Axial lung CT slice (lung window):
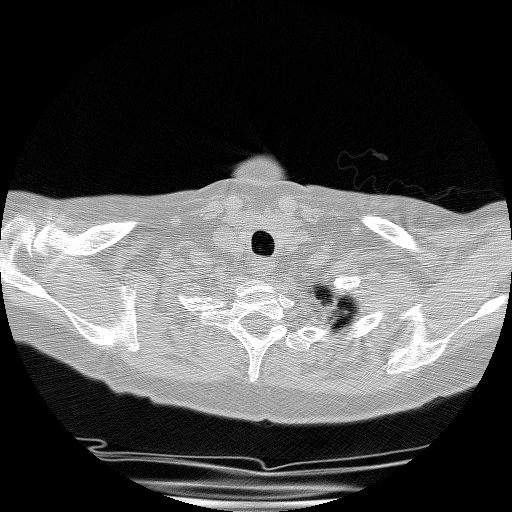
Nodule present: no